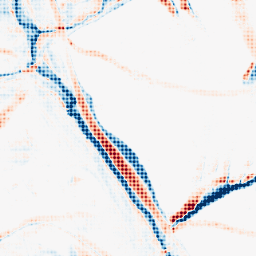
Category: morphological
Decomposition family: morphological_rect
Decomposition parameters: operation: average
width: 20
height: 10
Upsampling method: sinc_blackman
Upsampling parameters: scale: 8
kernel_size: 8
Upsampling scale: 8